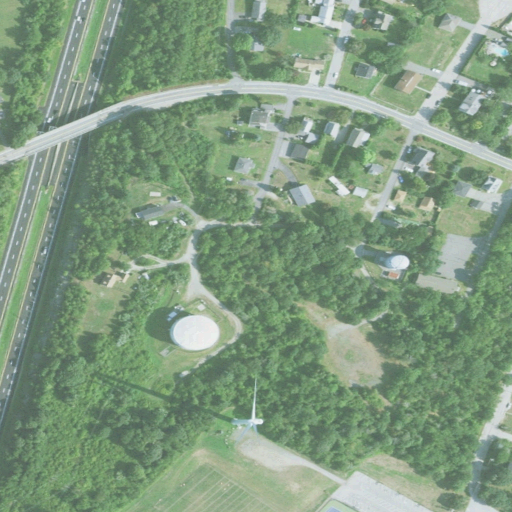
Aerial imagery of mountain in Rhode Island named Fort Butts containing medium intensity development, open development, low intensity development, and high intensity development